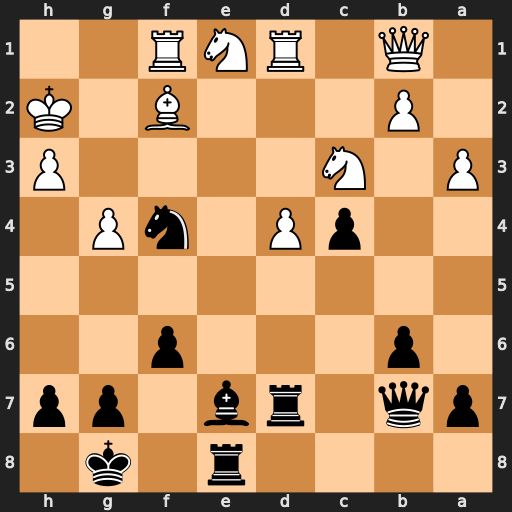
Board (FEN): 4r1k1/pq1rb1pp/1p3p2/8/2pP1nP1/P1N4P/1P3B1K/1Q1RNR2
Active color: b
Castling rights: -
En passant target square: -
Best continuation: Bd6 Bg3 Rxe1